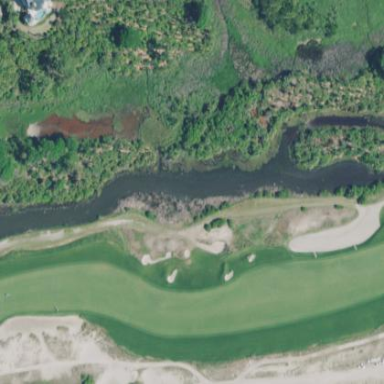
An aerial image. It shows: Water hazard on golf course.